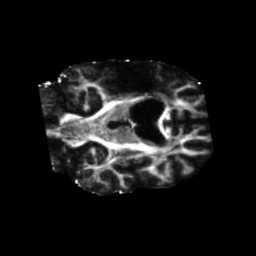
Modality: FA
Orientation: coronal
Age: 55
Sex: male
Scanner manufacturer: siemens
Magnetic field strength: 3 T
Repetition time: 5.47 s
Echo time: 0.0854 s